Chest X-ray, AP view. Patient: 70 years old, sex M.
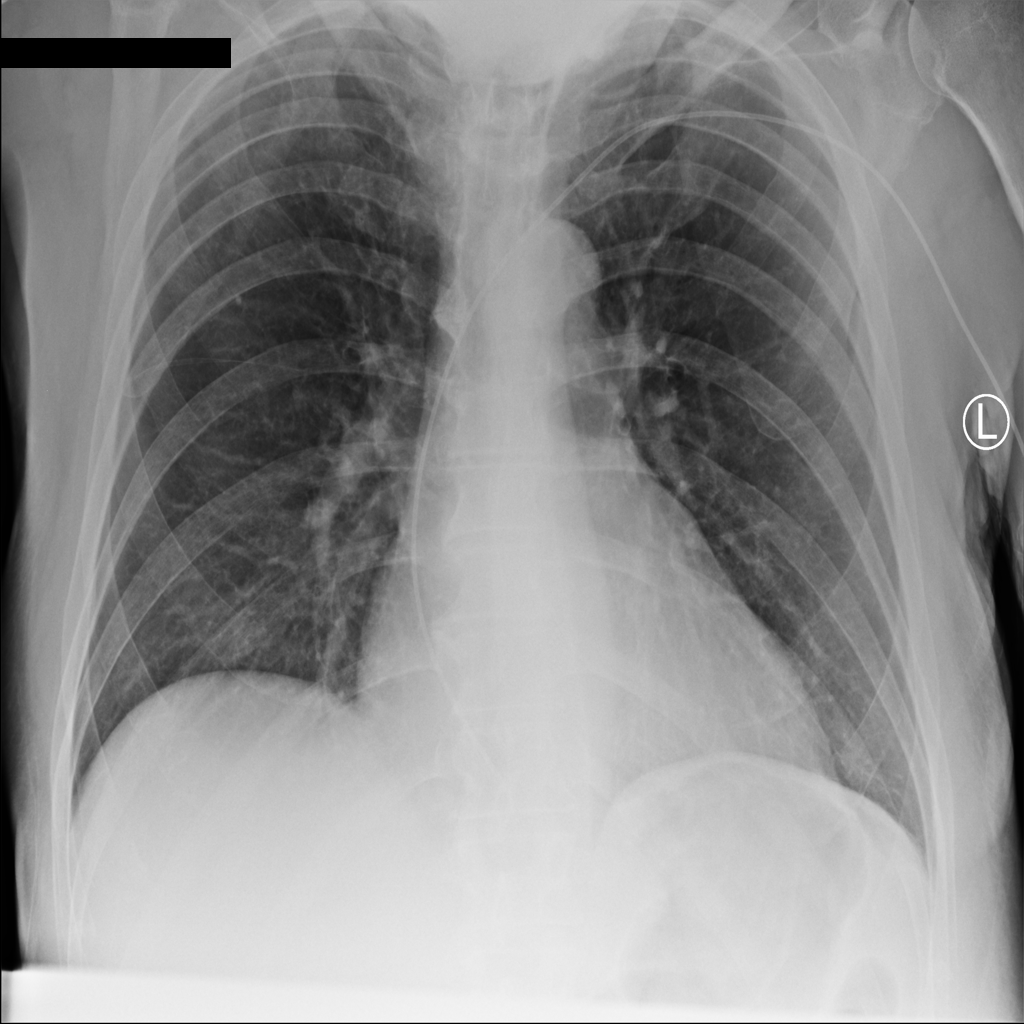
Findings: No Finding